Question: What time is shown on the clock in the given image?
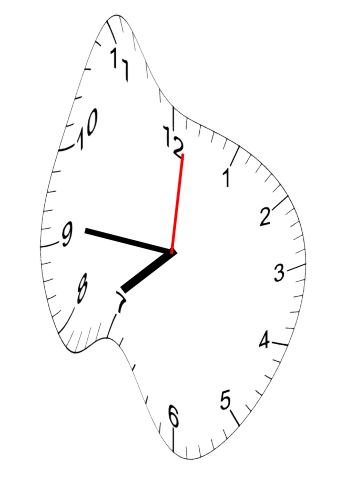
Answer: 07:46:01